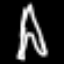
Label: The Eiffel Tower